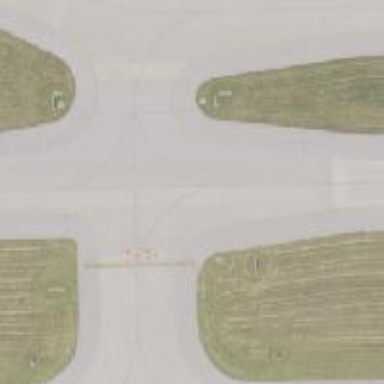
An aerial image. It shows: View of taxiway at the airport.